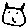
Label: cat